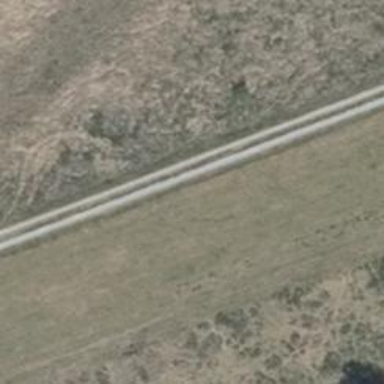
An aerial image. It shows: Compacted grade3 track.